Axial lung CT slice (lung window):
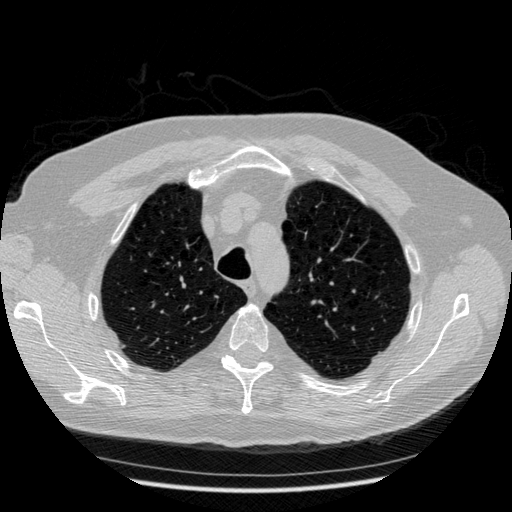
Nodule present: no